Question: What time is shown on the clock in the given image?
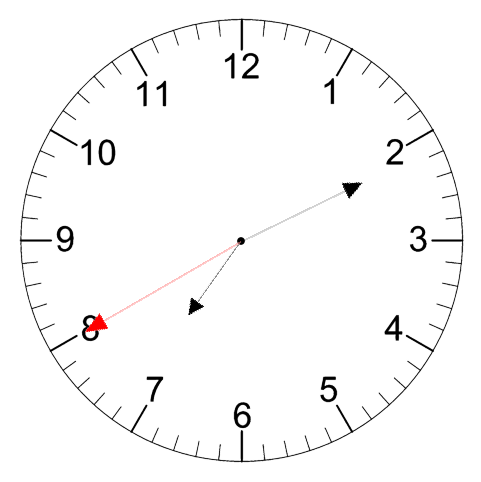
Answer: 07:10:40